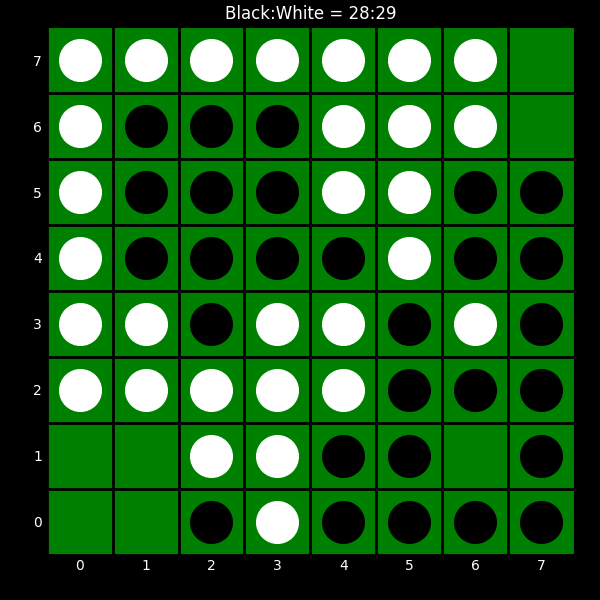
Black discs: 28
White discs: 29